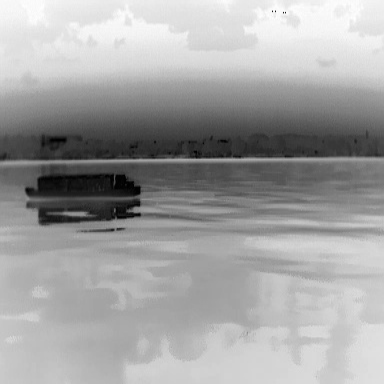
There is a fishing_boat in the infrared image.